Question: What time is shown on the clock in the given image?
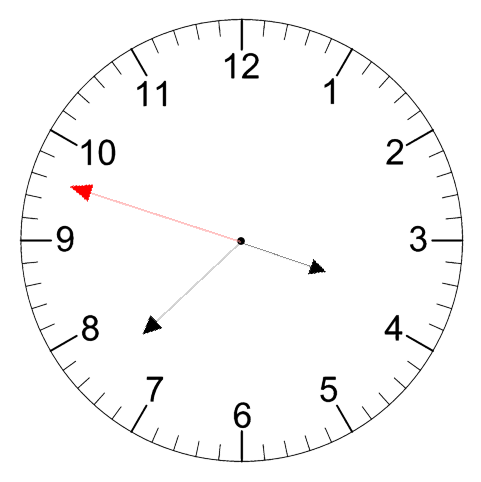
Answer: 03:37:48